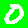
Digit: 0